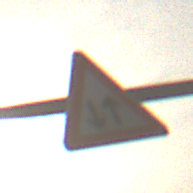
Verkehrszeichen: Gegenverkehr
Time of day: MorningAfternoon
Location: Outdoor (Suburban)
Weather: PartlyCloudy
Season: NotSpecified
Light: Natural